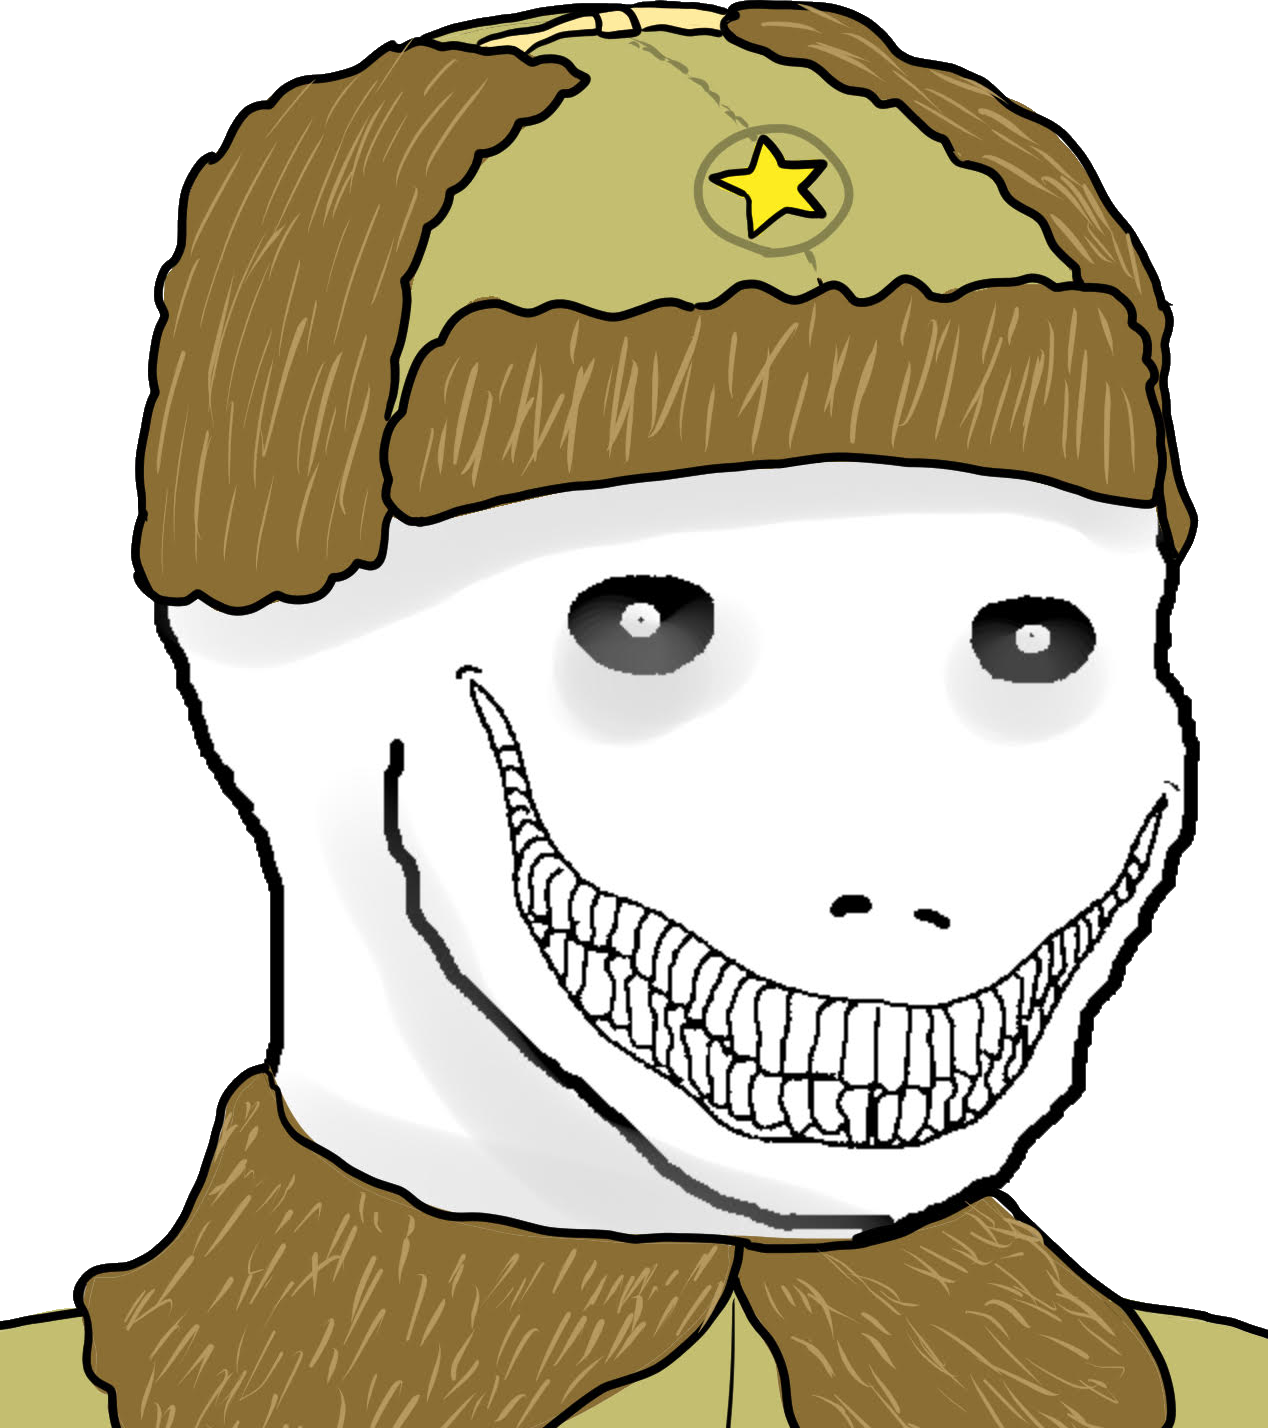
Label: 5_Oomer